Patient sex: M
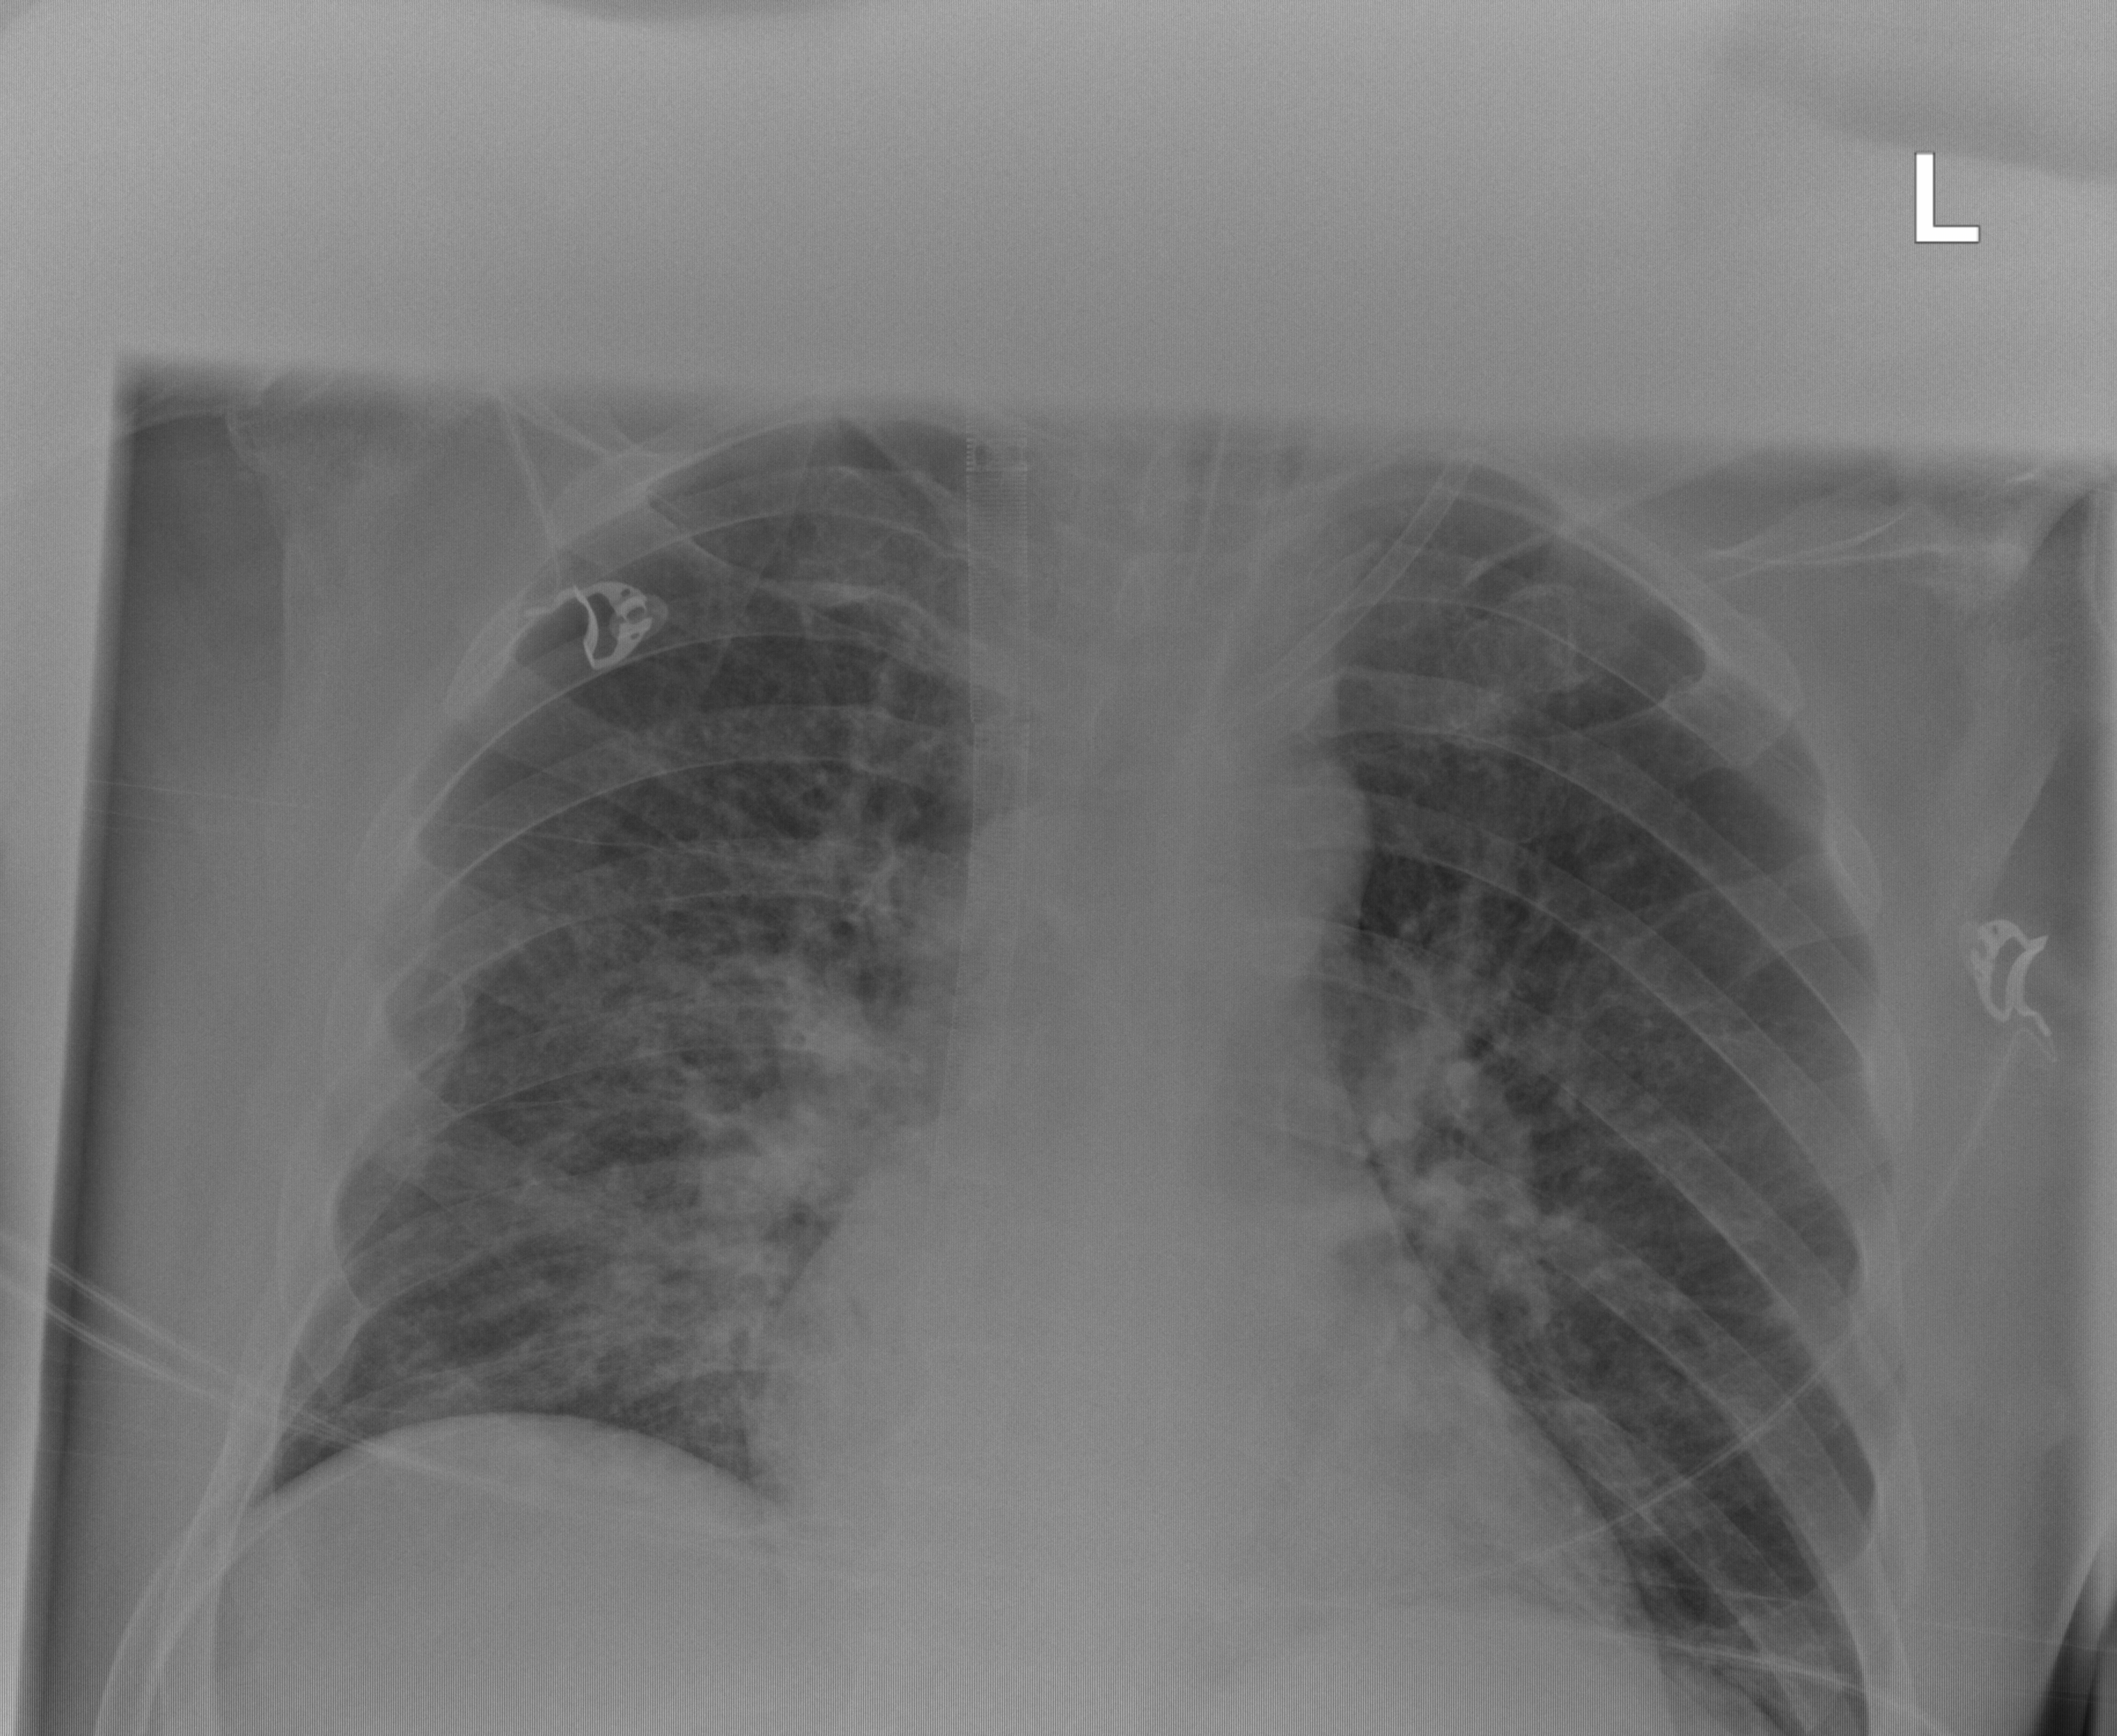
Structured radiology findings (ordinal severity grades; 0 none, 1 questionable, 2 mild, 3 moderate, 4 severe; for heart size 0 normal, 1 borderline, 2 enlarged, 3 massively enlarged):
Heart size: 1
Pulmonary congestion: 3
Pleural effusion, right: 0
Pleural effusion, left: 0
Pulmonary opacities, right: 3
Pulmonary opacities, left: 3
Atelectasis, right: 2
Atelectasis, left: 2